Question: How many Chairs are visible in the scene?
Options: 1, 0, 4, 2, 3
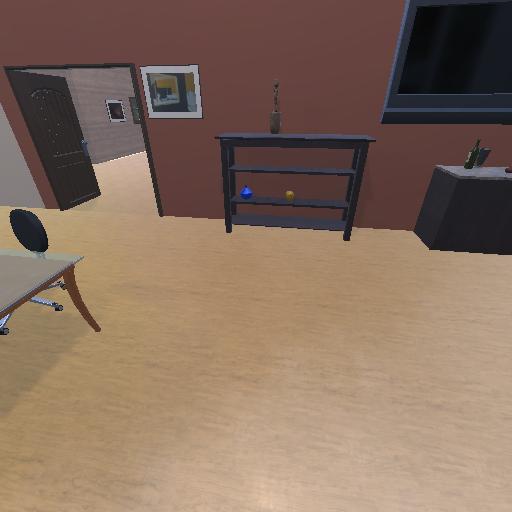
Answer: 1